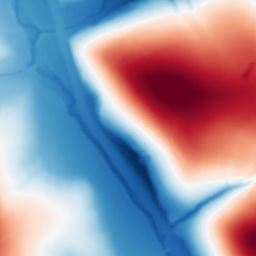
Category: multiscale
Decomposition family: dog
Decomposition parameters: sigma_low: 1
sigma_high: 100
Upsampling method: sinc_hamming
Upsampling parameters: scale: 4
kernel_size: 16
Upsampling scale: 4